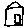
Label: house